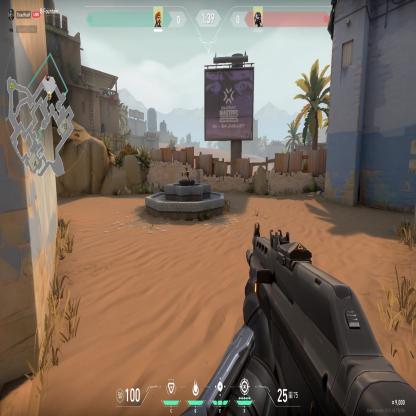
Label: enemy